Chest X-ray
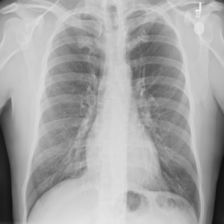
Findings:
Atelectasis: negative
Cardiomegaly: negative
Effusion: negative
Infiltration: negative
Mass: negative
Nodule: negative
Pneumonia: negative
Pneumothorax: negative
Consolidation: negative
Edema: negative
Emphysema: negative
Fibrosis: negative
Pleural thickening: negative
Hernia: negative